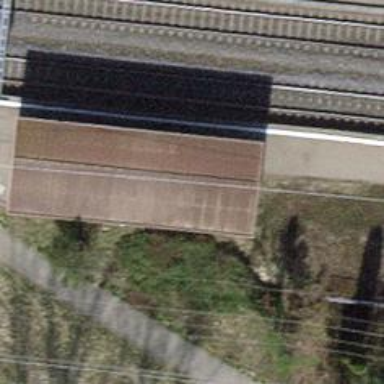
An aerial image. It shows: Brown bench.